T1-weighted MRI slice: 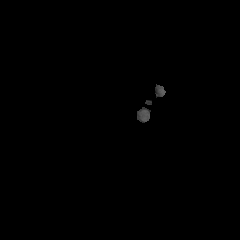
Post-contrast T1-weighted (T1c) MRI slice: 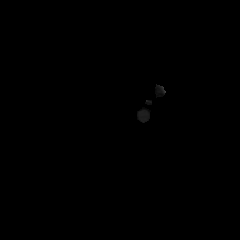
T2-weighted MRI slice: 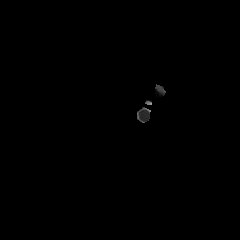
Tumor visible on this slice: no